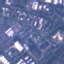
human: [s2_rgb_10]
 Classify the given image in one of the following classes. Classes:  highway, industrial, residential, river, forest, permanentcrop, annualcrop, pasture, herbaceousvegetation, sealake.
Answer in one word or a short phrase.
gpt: Industrial